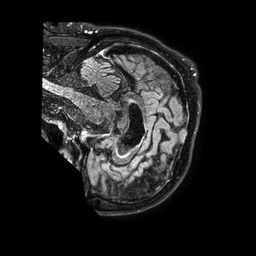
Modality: FLAIR
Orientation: sagittal
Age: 61
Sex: male
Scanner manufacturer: philips
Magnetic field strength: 3 T
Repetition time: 4.8 s
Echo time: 0.34 s